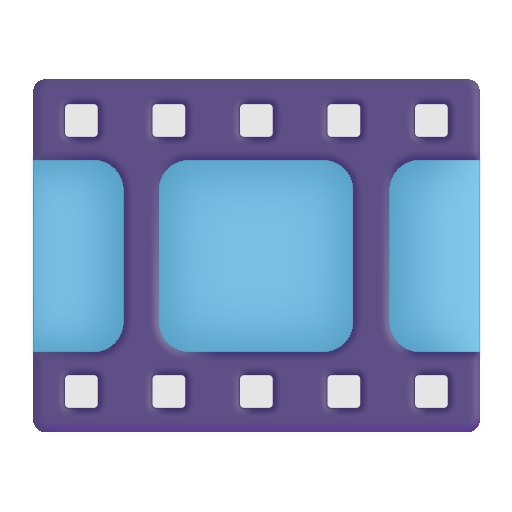
film frames color